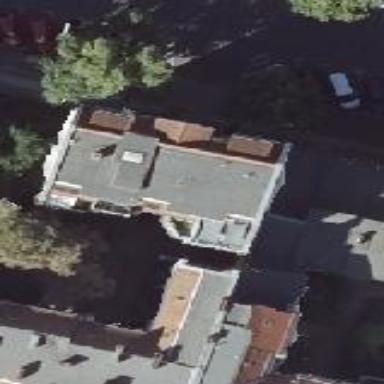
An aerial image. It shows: Building consisting of apartments with double saltbox roof shape.